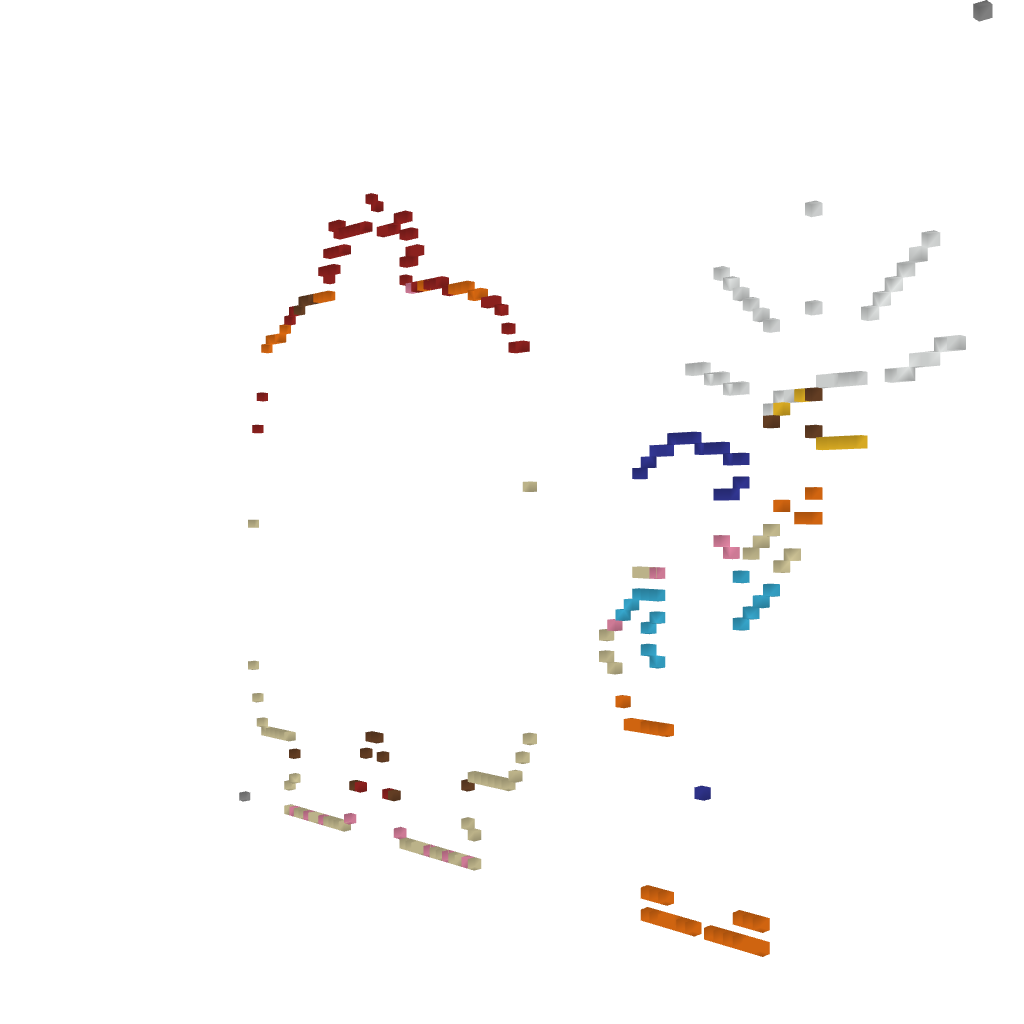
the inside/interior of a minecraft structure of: Wreck it Ralph and Fix it Felix - By Cybersneeze